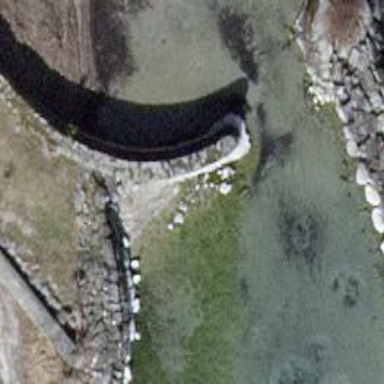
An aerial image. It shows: Man-made pier.